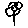
Label: flower